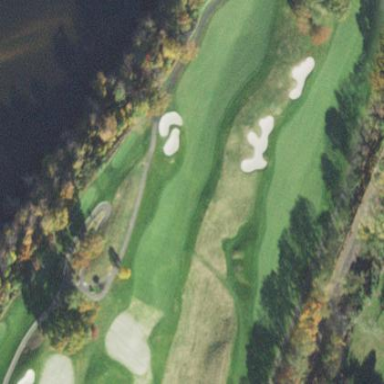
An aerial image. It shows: Grassy area designated as golf fairway.